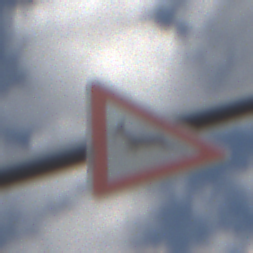
Verkehrszeichen: WildwechselRechts
Umgebung: Outdoor, Nature
Tageszeit: Midday
Wetter: PartlyCloudy
Licht: Natural
Jahreszeit: NotSpecified
Kontrast: LowContrast